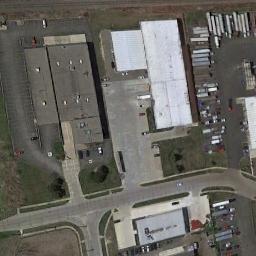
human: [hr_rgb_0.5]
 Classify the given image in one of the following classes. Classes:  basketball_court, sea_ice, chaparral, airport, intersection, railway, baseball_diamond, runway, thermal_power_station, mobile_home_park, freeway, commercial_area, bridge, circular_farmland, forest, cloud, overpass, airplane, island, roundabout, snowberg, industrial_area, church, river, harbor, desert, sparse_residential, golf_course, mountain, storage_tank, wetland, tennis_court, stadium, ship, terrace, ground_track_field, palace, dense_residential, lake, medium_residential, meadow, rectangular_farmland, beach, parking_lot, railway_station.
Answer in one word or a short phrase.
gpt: industrial_area